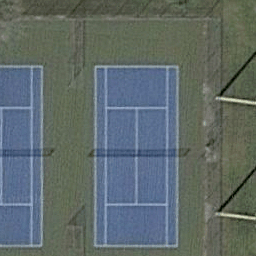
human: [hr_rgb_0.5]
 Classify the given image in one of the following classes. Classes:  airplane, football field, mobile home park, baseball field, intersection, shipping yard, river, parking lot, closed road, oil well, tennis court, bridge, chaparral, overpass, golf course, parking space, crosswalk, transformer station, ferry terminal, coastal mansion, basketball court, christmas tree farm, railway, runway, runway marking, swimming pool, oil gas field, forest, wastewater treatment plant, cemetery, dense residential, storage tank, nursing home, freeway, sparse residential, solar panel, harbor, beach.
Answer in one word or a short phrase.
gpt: tennis court